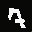
Label: 7